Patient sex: M
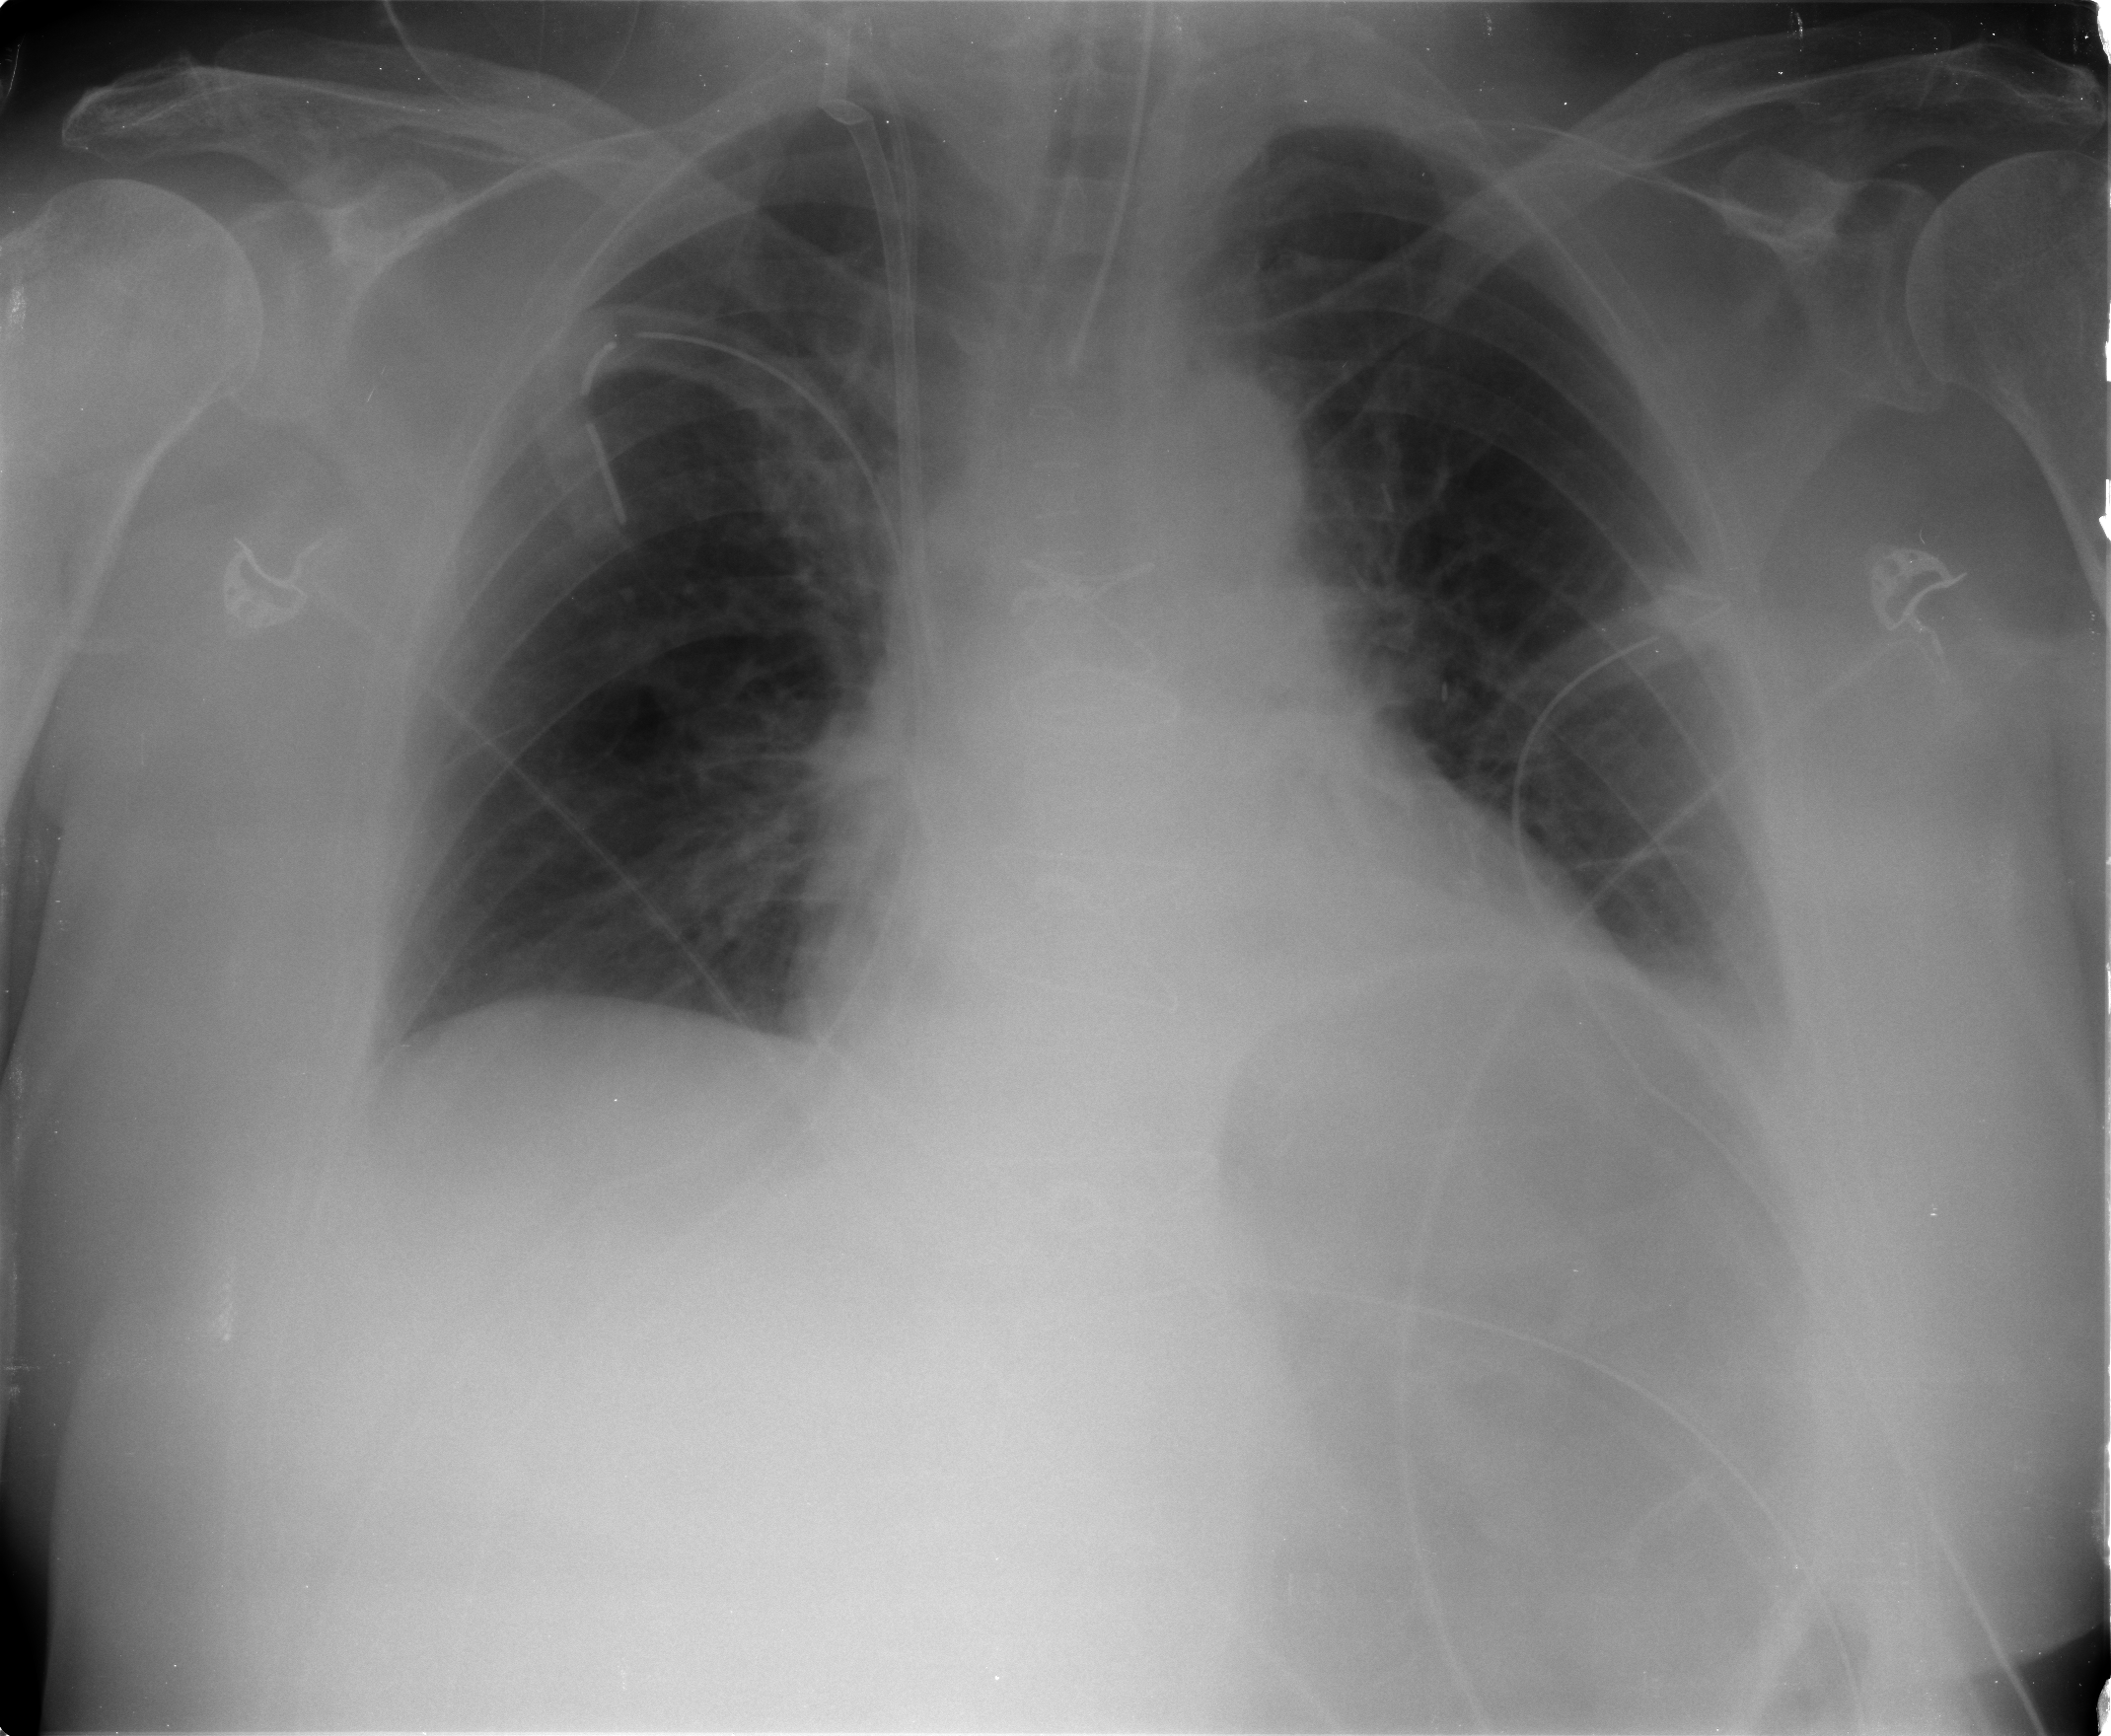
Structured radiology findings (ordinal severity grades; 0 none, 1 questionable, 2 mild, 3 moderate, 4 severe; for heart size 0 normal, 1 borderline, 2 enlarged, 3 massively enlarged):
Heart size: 1
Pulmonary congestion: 2
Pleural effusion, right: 0
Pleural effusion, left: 2
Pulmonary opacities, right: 0
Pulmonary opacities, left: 0
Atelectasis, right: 0
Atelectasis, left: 2